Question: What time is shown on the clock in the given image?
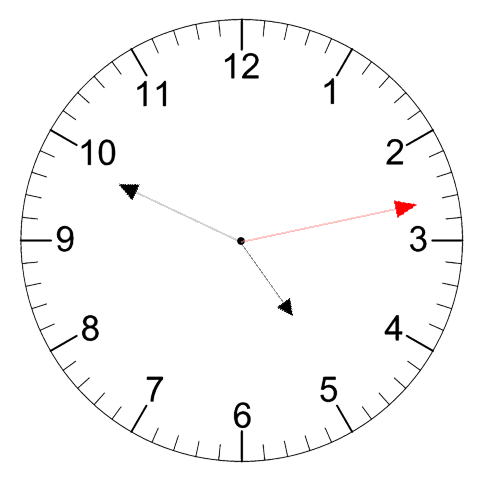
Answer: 04:49:13